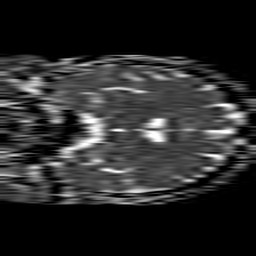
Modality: ADC
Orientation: coronal
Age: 56
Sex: female
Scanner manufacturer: philips
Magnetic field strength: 1.5 T
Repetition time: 4.6 s
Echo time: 0.08631 s